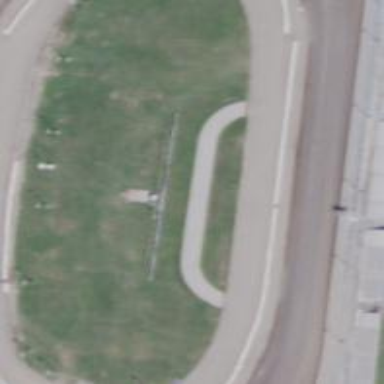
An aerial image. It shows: Dirt raceway for motor sports.